Field crop: tomato
Growth stage: 2
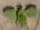
Species: solanum